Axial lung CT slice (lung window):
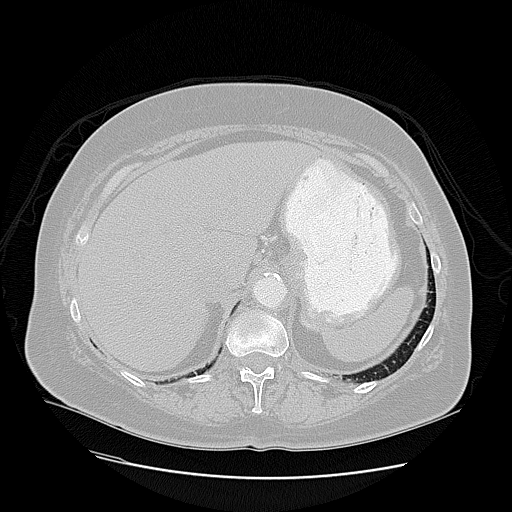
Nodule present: no